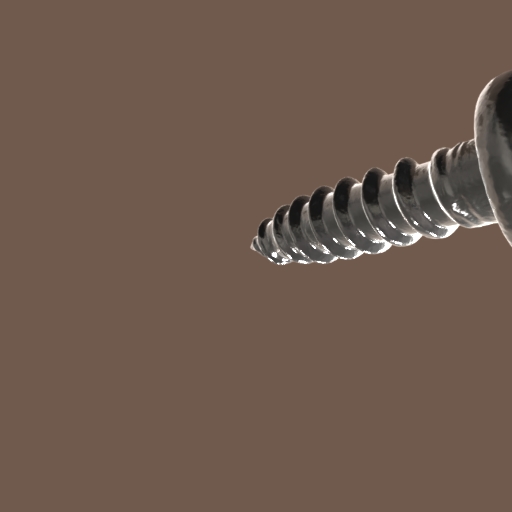
Label: screw